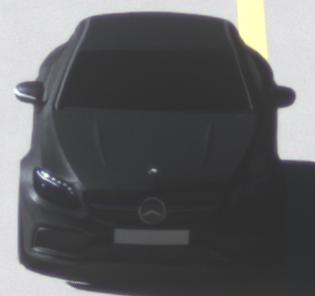
Make: Mercedes-Benz
Model: C 43 AMG
Detailed model: C-Class (205) AMG Limousine
Model produced from: 2016/10
Model produced until: 2018/04
Doors: 4
Color: black
Road condition: dry road
Daytime: morning or afternoon
Contrast: high contrast